Interaction volume radius: 10 \u00c5
Interaction volume height: 15 \u00c5
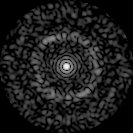
Disorder parameter: 0.8433